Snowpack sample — Snodgrass Mountain, Crested Butte, Colorado (2/4/25, 12:06 PM MST)
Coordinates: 38.923, -106.968
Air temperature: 35 °F
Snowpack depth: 80 cm
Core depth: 70 cm
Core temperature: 32 °F
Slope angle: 14°, slope face: 78°
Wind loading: low
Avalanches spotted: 0
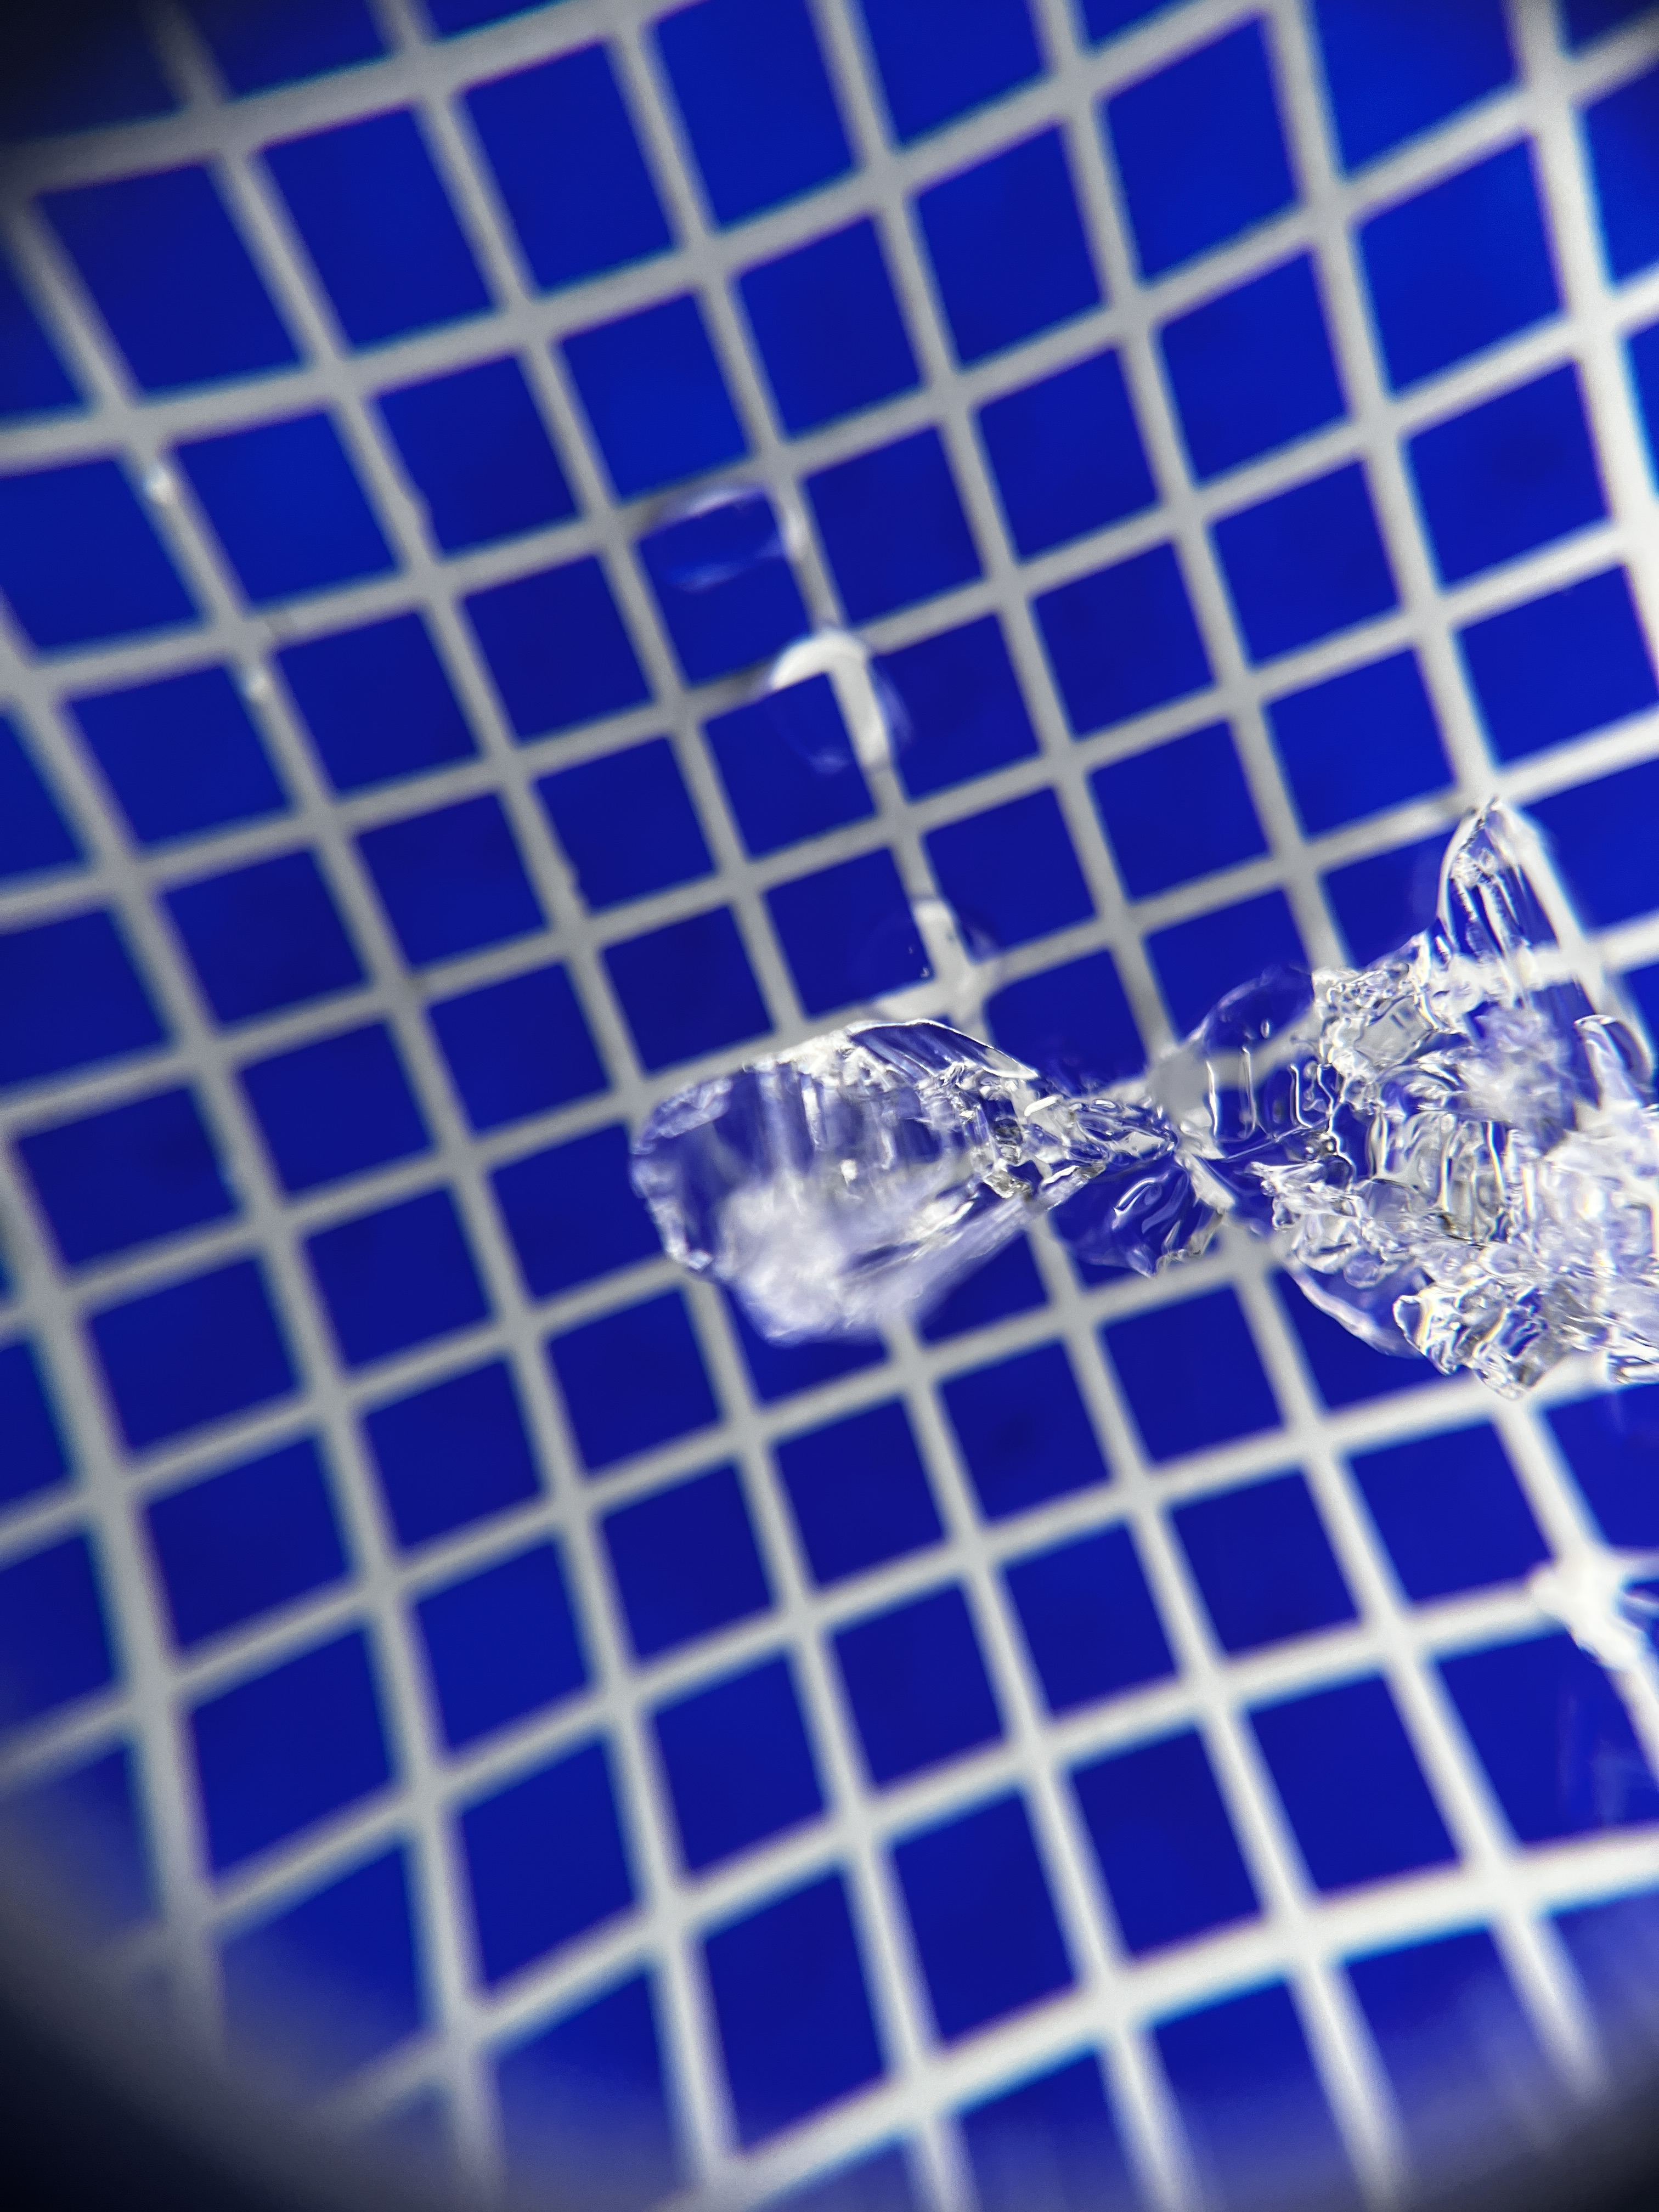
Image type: magnified_profile
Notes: No avalanches nearby, unusually warm weather for the last month reported by residents, Collected 25 yards from treeline